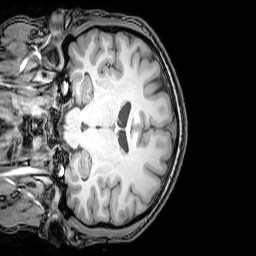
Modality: T1w
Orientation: coronal
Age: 25
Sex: male
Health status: healthy
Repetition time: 0.081 s
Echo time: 0.037 s